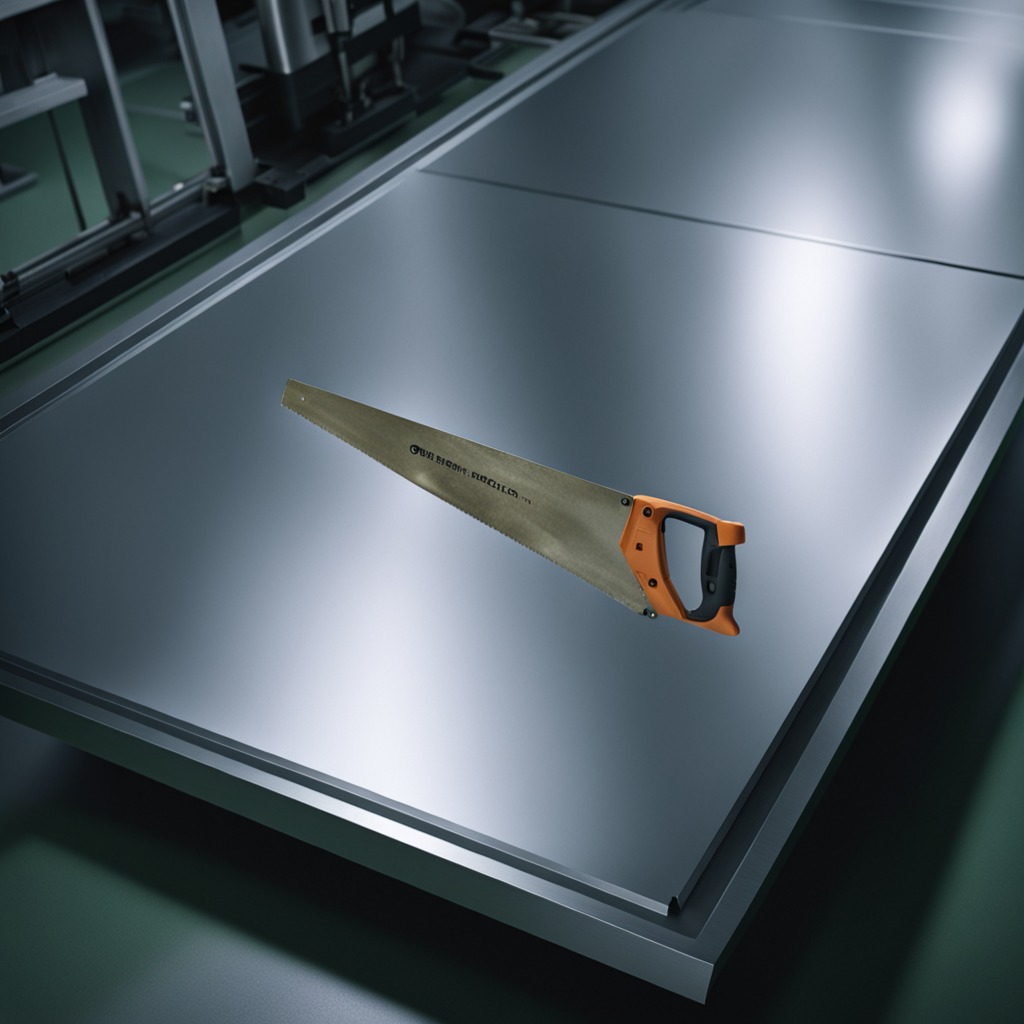
A metal saw is lying on a metal table in a machine shop under fluorescent lights.